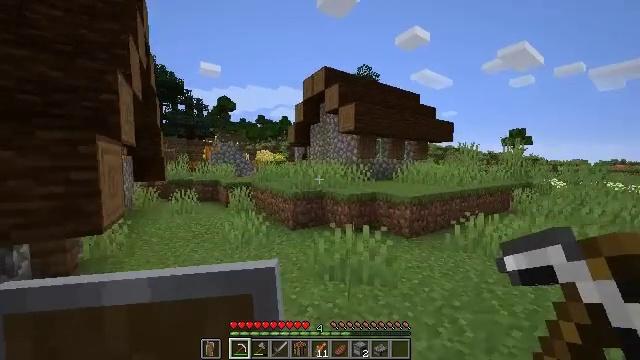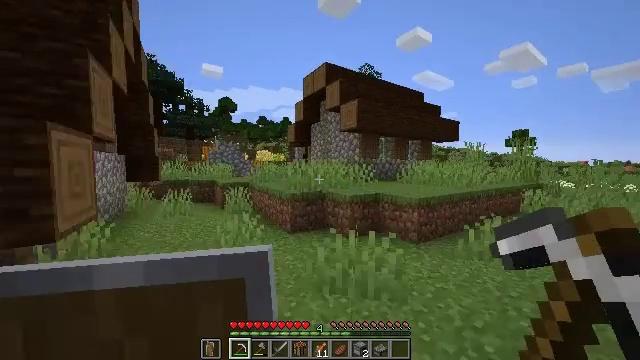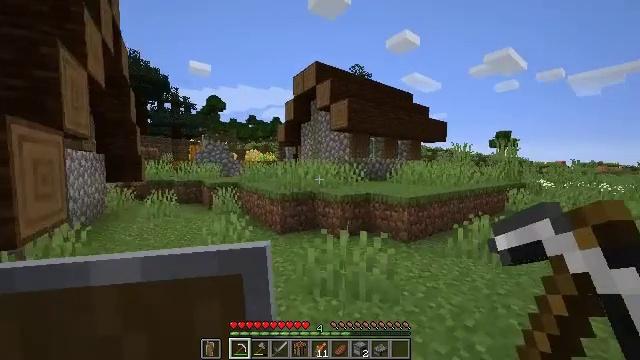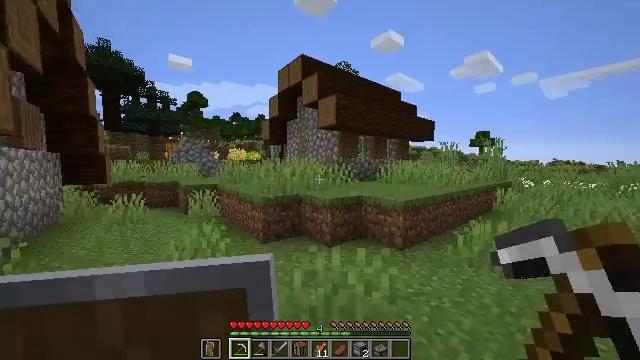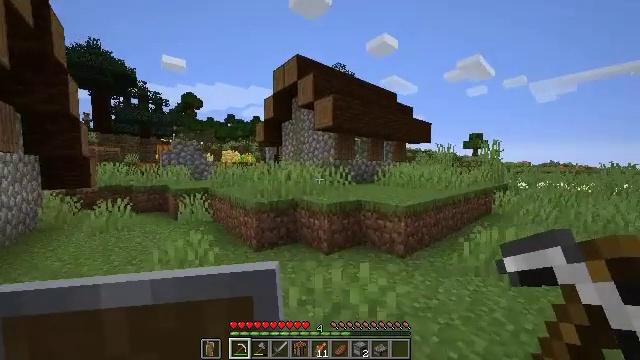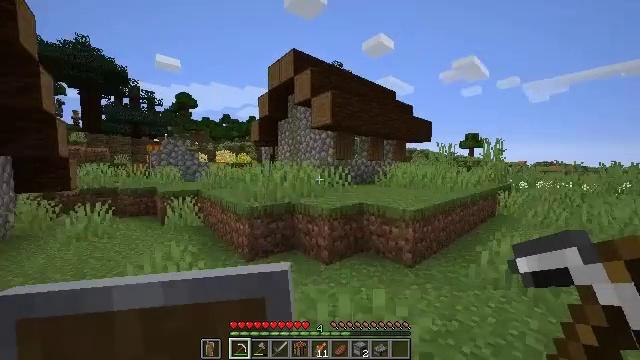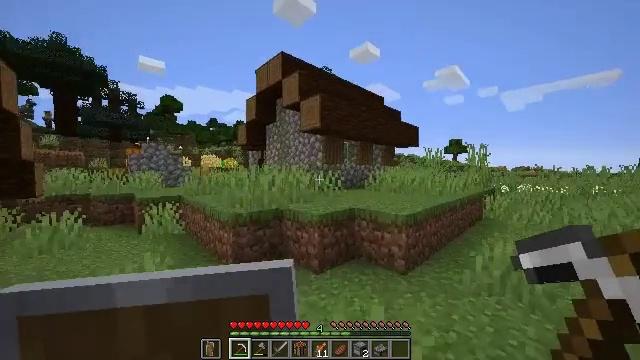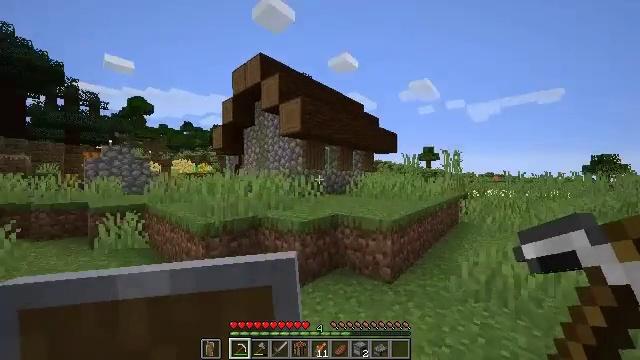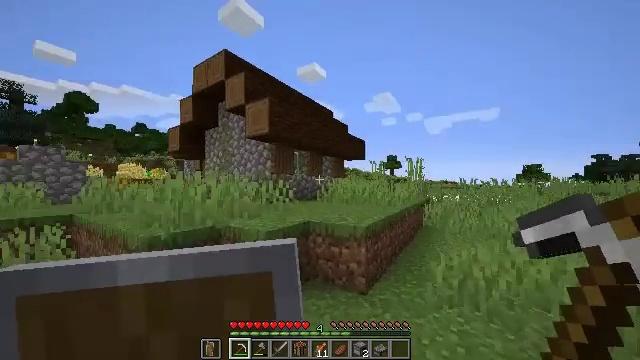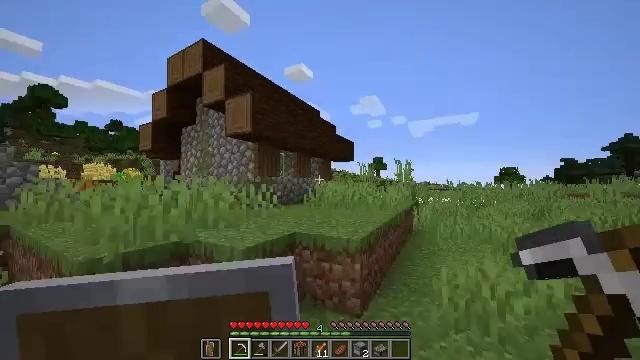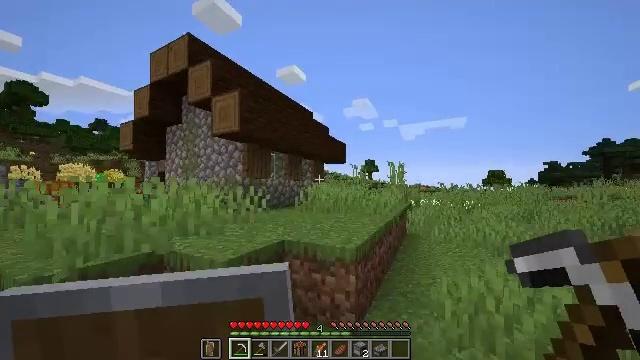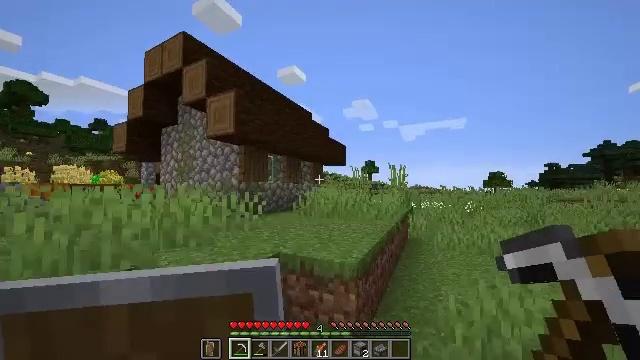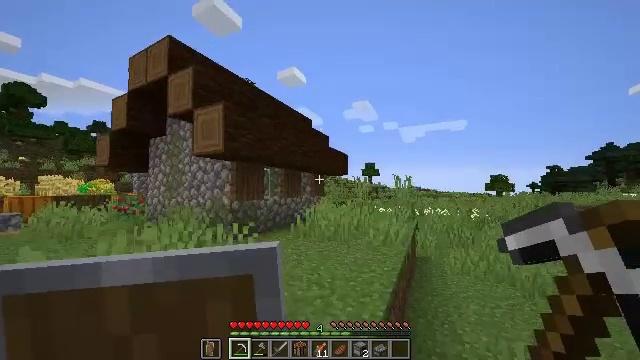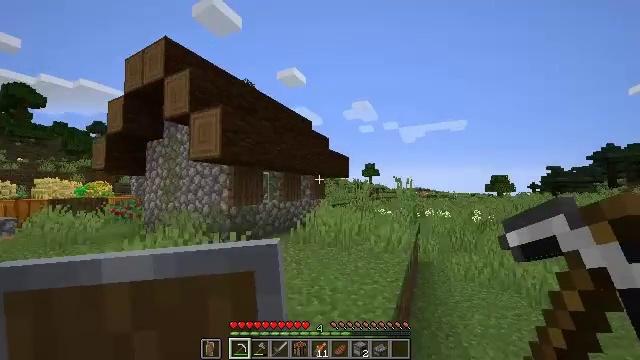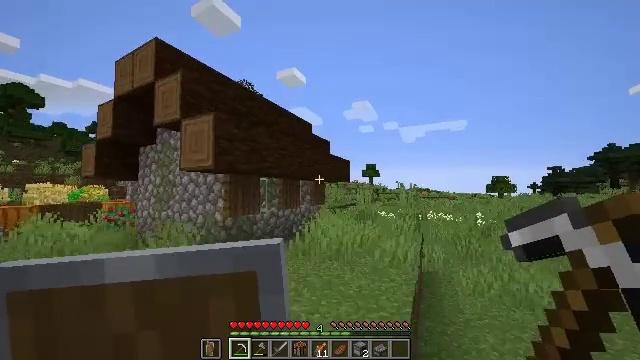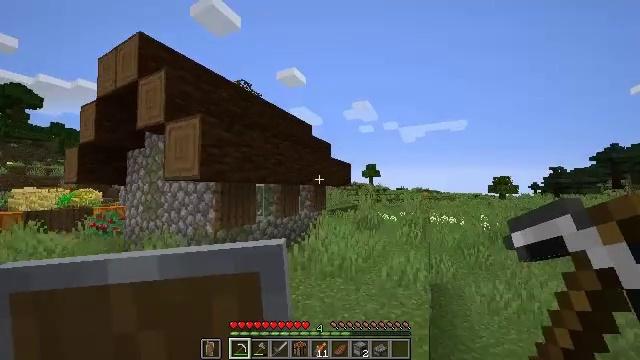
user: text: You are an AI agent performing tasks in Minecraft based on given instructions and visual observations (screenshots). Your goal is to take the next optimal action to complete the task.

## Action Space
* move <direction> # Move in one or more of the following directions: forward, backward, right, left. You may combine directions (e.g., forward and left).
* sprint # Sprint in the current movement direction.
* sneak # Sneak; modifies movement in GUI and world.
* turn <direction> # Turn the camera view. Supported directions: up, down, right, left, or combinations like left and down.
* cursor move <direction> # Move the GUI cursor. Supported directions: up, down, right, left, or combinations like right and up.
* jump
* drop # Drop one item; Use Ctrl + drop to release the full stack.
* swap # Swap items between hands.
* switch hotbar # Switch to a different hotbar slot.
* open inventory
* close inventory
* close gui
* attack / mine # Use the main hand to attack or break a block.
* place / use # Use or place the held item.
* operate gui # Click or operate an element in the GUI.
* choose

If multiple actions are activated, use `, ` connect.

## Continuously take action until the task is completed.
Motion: motion action
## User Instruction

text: Mine the sweet berry bush.
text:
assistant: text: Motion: move forward
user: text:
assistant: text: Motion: move forward, turn right
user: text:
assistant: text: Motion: move forward, turn right
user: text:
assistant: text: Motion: move forward, turn right
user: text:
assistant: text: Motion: move forward
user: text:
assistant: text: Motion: move forward, turn right and up
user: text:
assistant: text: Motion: move forward, turn right and up
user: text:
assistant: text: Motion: move forward, turn right and up
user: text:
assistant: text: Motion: move forward, turn right
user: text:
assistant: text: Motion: move forward, turn right
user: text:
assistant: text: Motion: move forward, jump
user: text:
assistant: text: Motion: move forward, jump
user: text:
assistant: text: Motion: move forward, jump
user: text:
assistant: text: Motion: move forward, jump
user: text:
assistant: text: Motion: move forward, jump
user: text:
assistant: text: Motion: move forward, jump
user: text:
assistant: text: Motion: move forward, jump
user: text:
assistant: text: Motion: move forward, turn right and down, jump
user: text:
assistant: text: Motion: move forward, turn right and down, jump
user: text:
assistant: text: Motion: move forward, turn right and down, jump
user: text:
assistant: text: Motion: move forward, turn down, jump
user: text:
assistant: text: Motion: move forward, jump
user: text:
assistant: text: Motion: move forward, jump
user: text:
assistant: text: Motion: move forward and move right, jump
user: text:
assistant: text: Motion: move forward and move right, jump
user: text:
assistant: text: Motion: move forward and move right, jump
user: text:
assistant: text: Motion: move forward and move right, jump
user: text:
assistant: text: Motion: move forward and move right, jump
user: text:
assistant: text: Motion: move forward and move right
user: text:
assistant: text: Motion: move forward